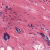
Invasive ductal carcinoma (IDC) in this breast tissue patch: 1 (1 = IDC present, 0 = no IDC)